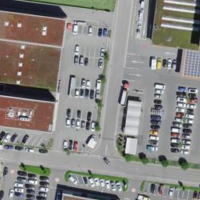
EUNIS habitat code: 25
Species observed at this site:
Centaurea cyanus